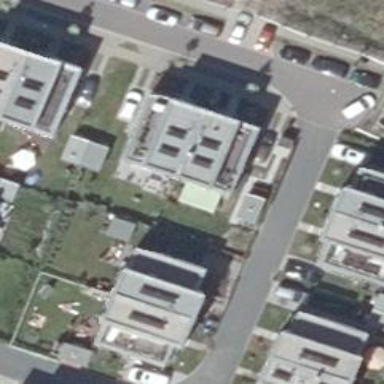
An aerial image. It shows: Semi-detached house with flat roof.